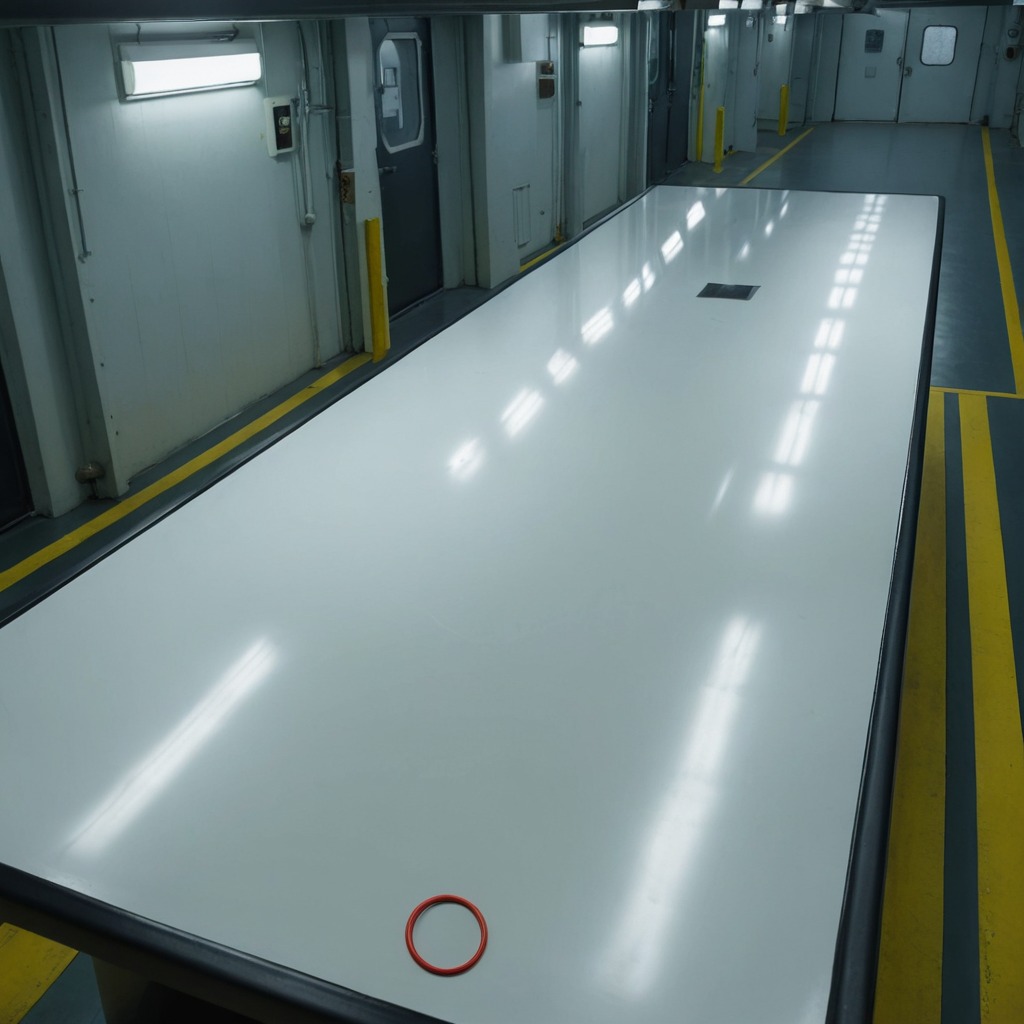
A rubber O-ring is lying on the table.